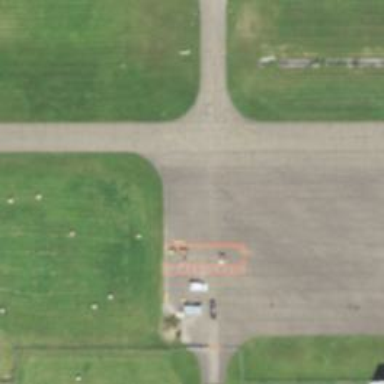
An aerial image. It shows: View of taxiway at the airport.